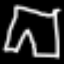
Label: pants